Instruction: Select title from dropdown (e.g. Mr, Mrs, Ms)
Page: traveler
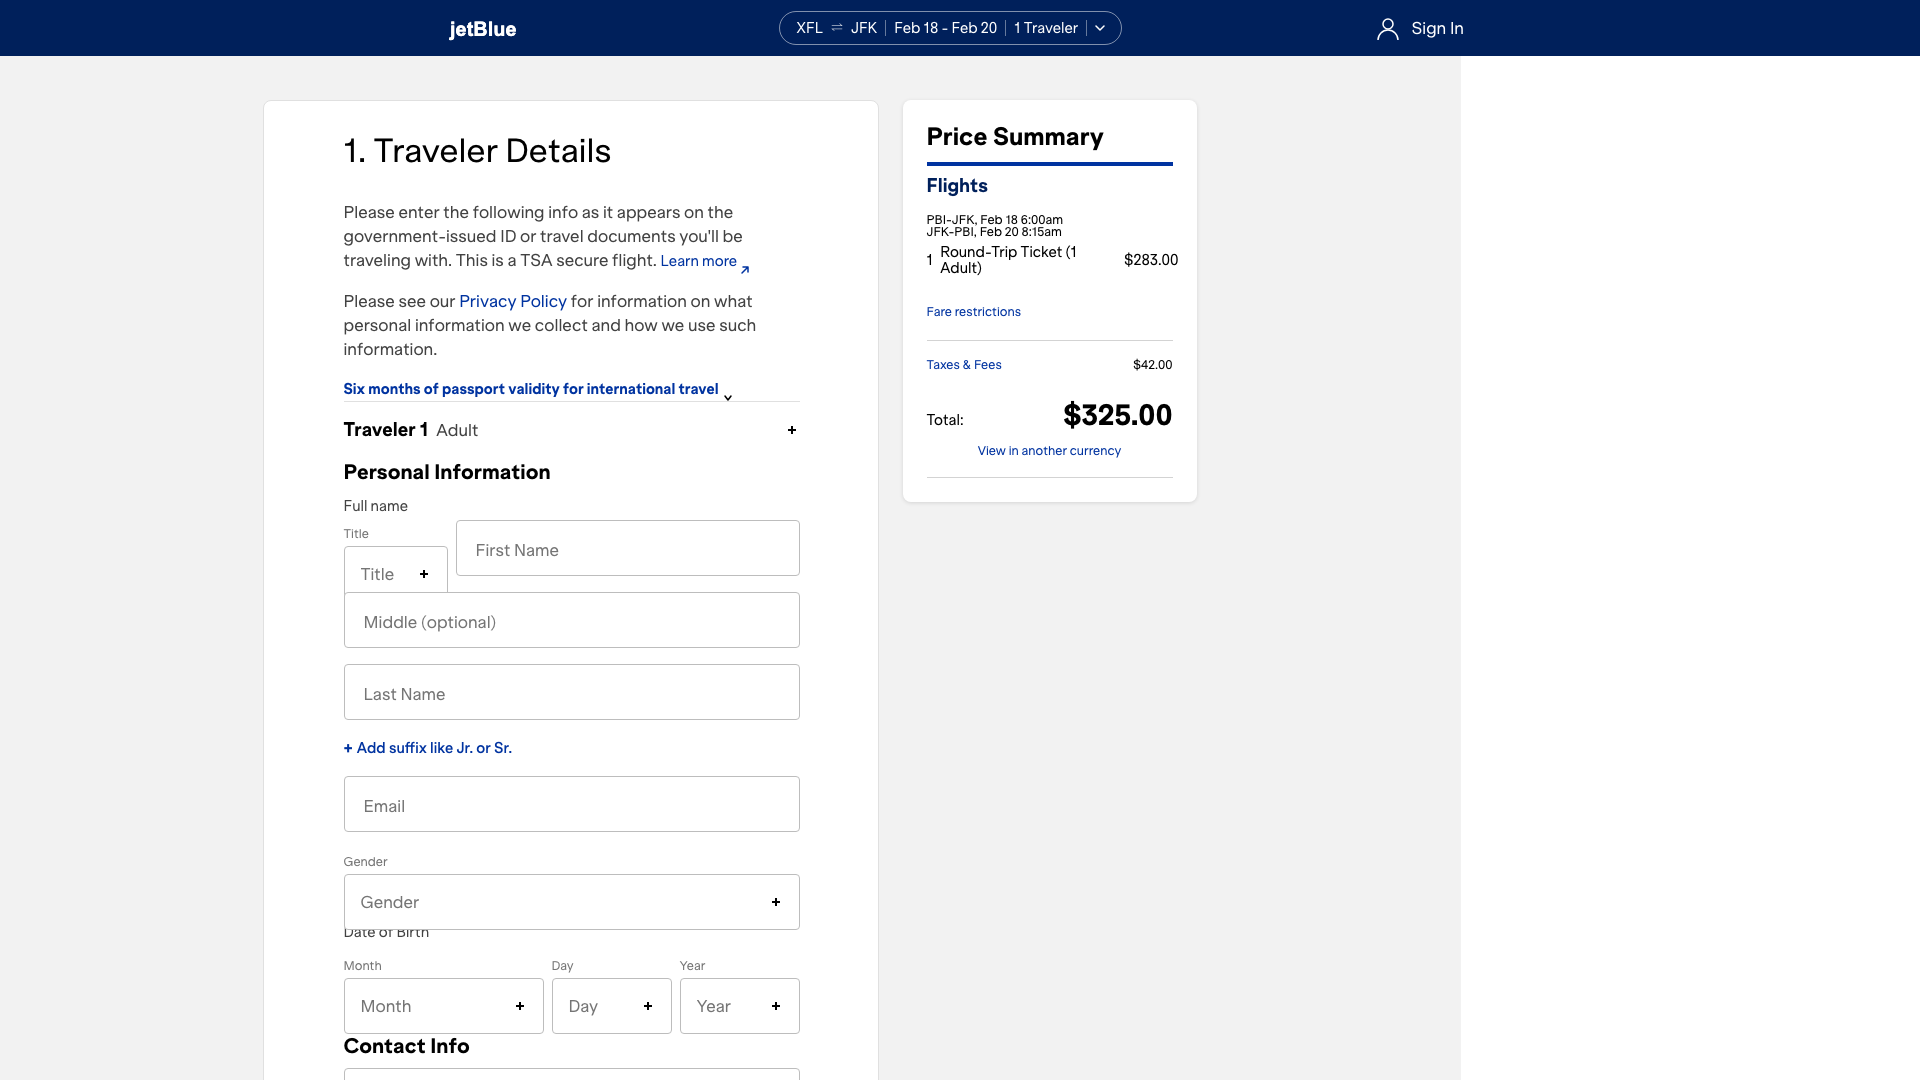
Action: click